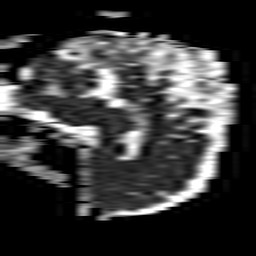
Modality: ADC
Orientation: sagittal
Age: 59
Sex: male
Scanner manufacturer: philips
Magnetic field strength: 1.5 T
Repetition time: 3.4 s
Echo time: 0.06922 s